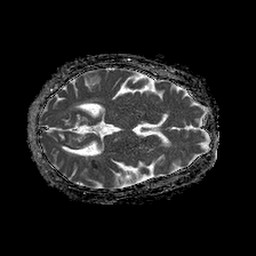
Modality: ADC
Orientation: axial
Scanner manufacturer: philips
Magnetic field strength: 1.5 T
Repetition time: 4.6 s
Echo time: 0.08631 s